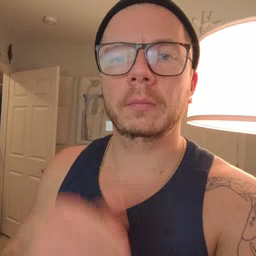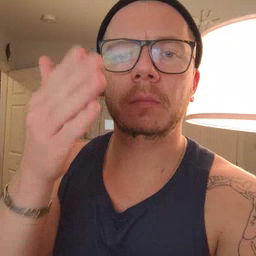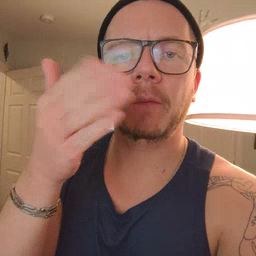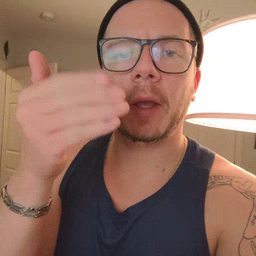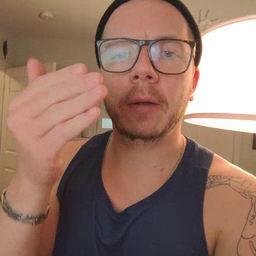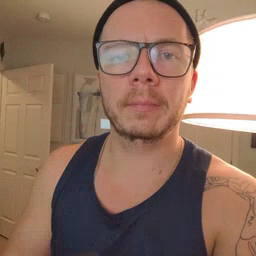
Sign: flag